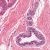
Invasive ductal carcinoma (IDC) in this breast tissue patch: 0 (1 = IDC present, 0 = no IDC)